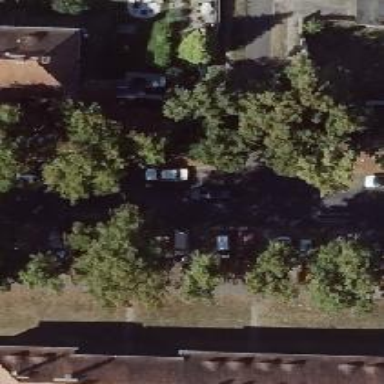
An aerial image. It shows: Sidewalk along the footway.